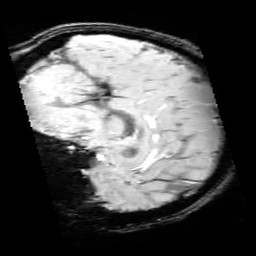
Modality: SWI
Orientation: sagittal
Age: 12
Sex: male
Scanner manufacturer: siemens
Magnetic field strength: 3 T
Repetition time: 0.027 s
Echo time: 0.02 s